Field crop: maize
Growth stage: 2
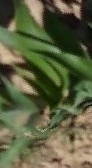
Species: maize